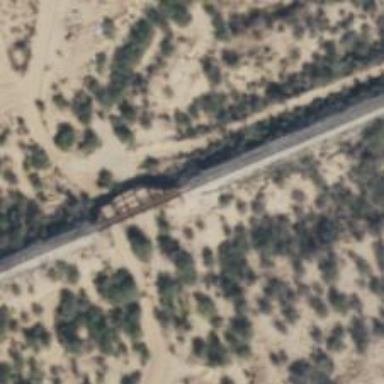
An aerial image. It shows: Bridge over railway line.